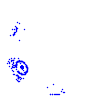
Particle: proton